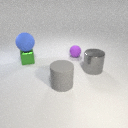
small green metal cube to the left of large gray rubber cylinder